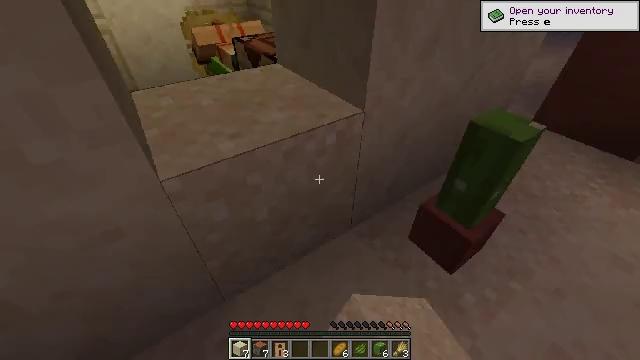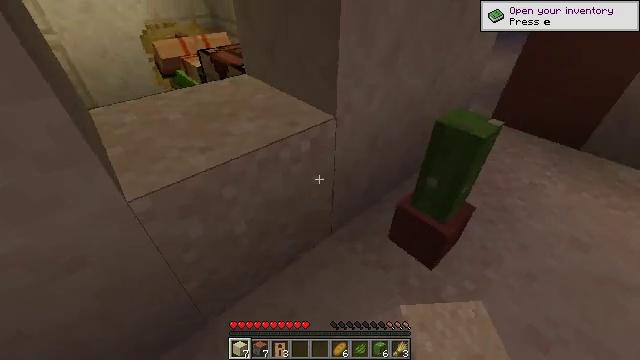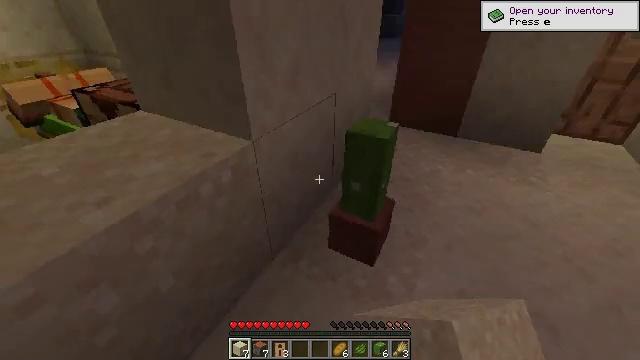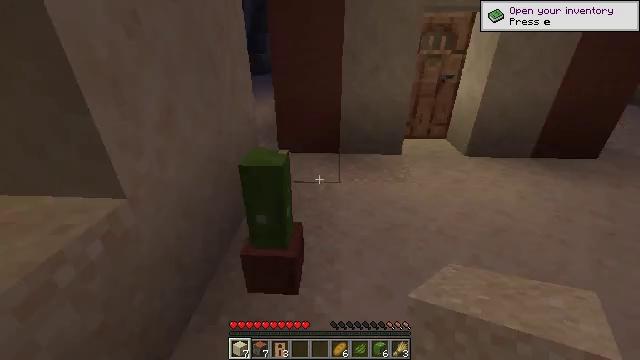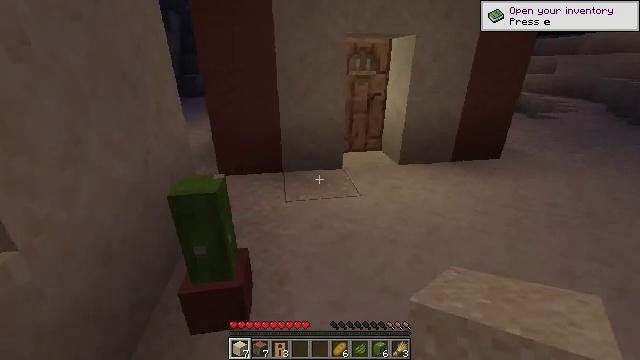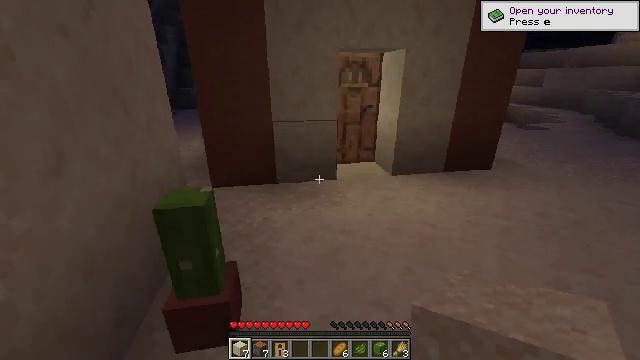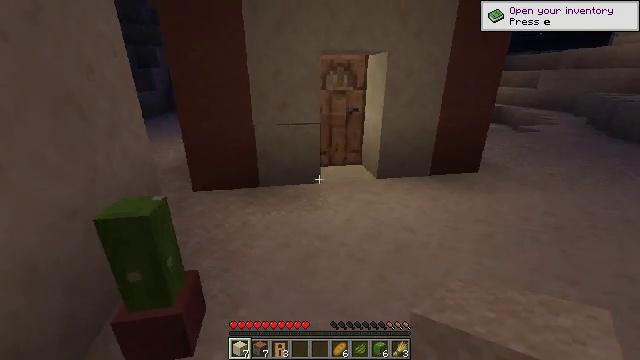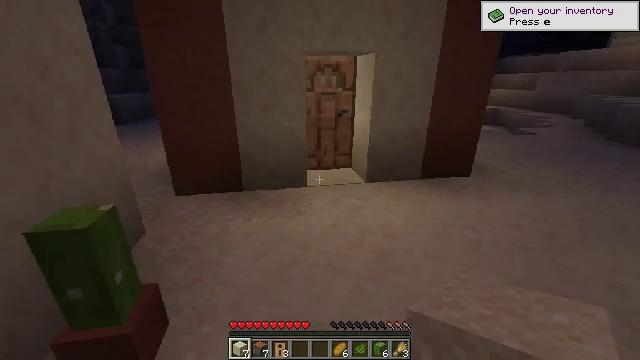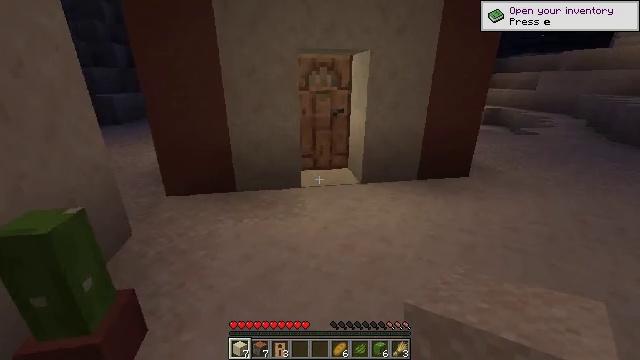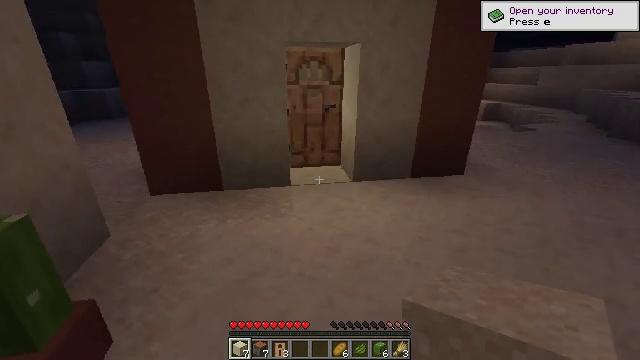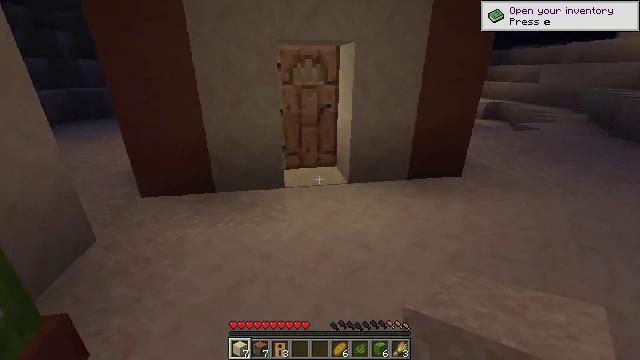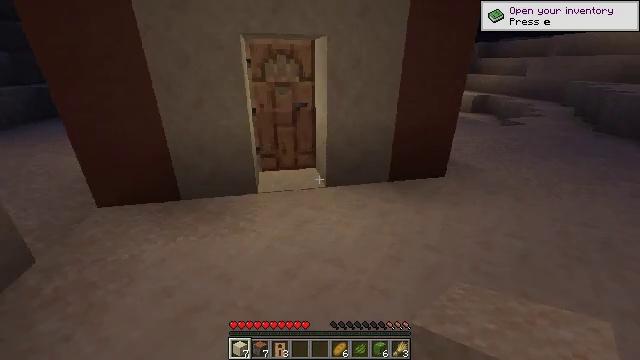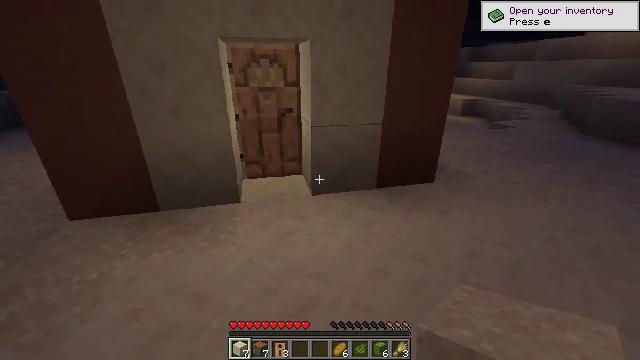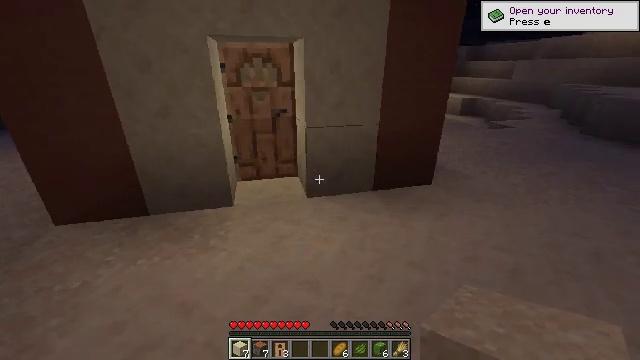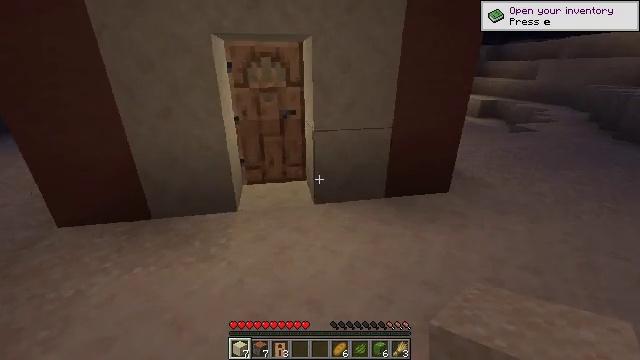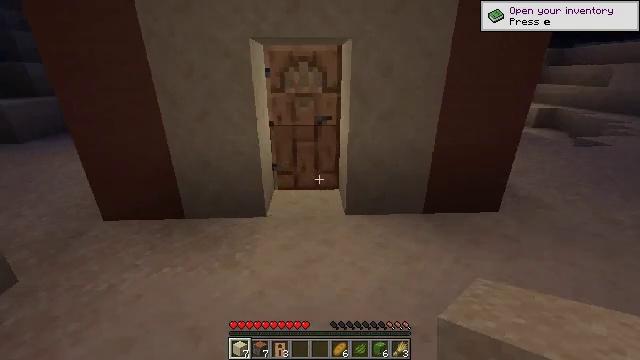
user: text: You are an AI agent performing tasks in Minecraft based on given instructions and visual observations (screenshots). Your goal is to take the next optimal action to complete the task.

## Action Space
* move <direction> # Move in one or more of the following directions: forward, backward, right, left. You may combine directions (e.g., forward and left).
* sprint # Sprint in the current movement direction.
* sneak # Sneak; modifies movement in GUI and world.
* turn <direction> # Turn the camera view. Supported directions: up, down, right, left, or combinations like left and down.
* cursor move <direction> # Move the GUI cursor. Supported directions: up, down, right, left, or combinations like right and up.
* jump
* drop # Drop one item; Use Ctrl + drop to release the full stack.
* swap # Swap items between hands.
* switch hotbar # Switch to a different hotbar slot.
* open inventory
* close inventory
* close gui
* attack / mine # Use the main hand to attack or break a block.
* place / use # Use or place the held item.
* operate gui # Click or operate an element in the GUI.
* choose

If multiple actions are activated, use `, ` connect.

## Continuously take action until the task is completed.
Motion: motion action
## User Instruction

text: Attack the jungle door to collect it.
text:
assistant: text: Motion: turn right and up
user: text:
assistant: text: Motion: turn right and up
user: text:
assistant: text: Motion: turn right and up
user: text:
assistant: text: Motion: move right, turn right and up
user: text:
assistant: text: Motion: move right, turn up
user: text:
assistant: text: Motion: move forward and move right
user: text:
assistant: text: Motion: move forward and move right
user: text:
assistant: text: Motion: move forward and move right
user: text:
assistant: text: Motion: move forward and move right
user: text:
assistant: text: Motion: move forward and move right
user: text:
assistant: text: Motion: move forward and move right, turn right and down
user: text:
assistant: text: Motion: move forward and move right, turn right
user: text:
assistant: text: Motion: move forward
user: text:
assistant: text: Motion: move forward, turn left
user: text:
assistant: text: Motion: move forward, turn left and up
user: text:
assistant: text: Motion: move forward, turn left and up
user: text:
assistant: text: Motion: move forward
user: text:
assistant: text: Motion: move forward
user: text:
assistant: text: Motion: move forward
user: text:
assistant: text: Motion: move forward
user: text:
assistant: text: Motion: move forward
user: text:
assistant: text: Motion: move forward
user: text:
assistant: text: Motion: move forward
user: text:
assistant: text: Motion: move forward
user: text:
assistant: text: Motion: move forward, turn left
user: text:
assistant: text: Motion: move forward, turn left
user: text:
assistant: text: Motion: move forward
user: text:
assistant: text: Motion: move forward, turn right and down
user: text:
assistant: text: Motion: move forward, turn right
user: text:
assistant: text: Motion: move forward, use / place